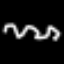
Label: squiggle